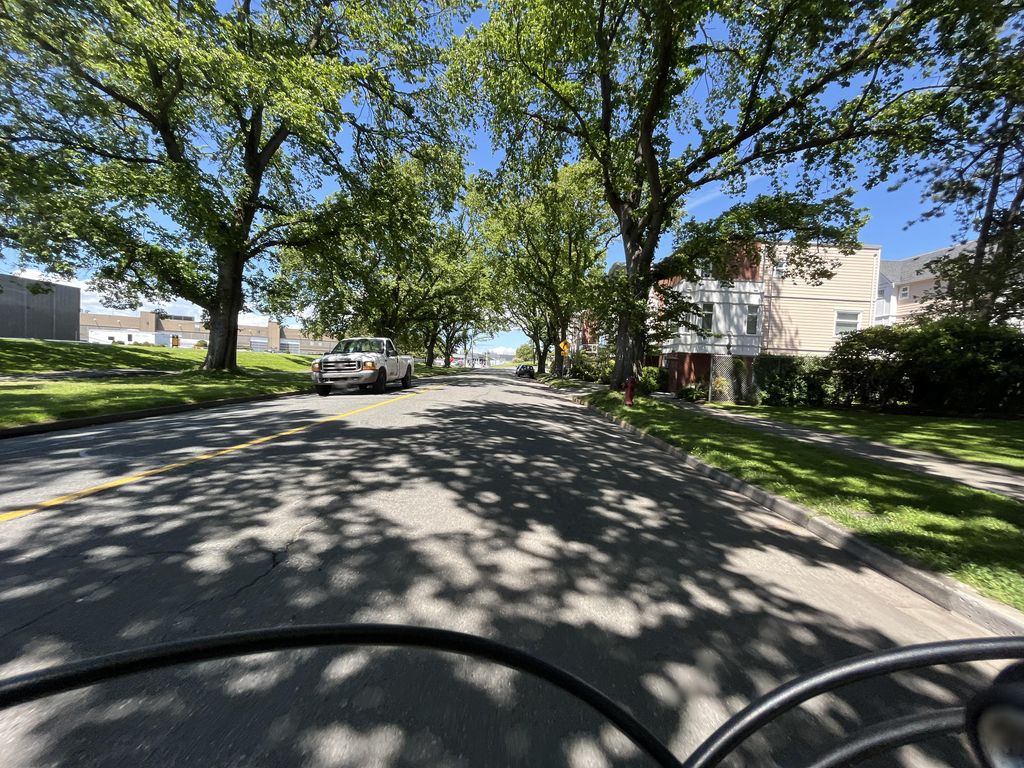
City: victoria